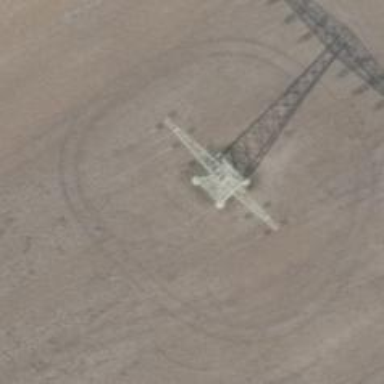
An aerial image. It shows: Lattice structure tower used for power distribution.